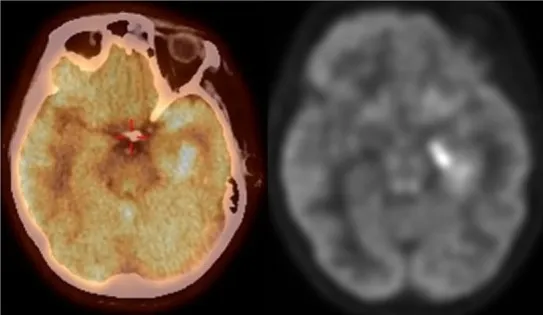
FDG PET CT scan demonstrating increased FDG uptake in the medial left temporal lobe corresponding to the area of increased FLAIR signal seen on MRI brain.
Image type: radiology (pet)